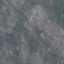
Label: HerbaceousVegetation